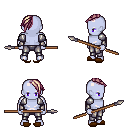
a pixel art fantasy rpg character, male body template, dark elf, purple skin, steel arm armor, metal pants, white blonde long mohawk hairstyle, brown slippers, spear, four views (front, back, left, right), 2x2 character sprite sheet, small pixel art, hard edges, no anti-aliasing